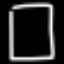
Label: square